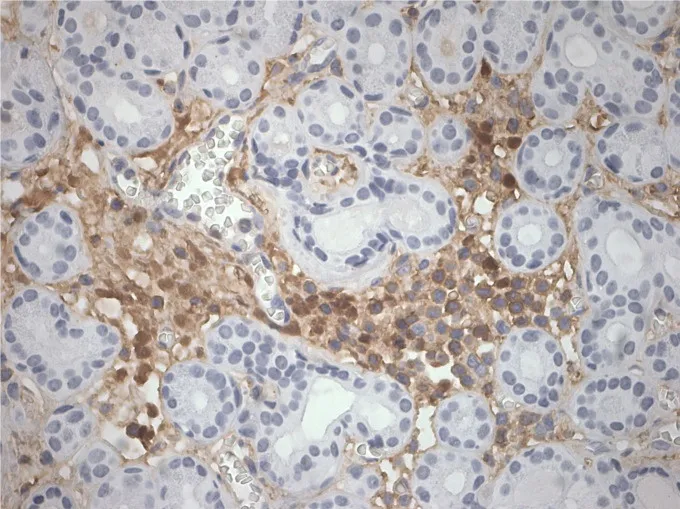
IgG4+ cells (x400).
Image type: pathology (immunostaining)